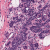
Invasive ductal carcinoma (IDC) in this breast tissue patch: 0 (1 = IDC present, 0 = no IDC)